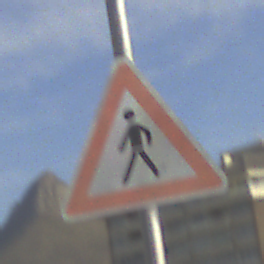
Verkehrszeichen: FussgaengerRechts
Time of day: MorningAfternoon
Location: Outdoor (Suburban)
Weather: PartlyCloudy
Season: NotSpecified
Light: Natural